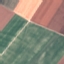
Land use / land cover class: AnnualCrop